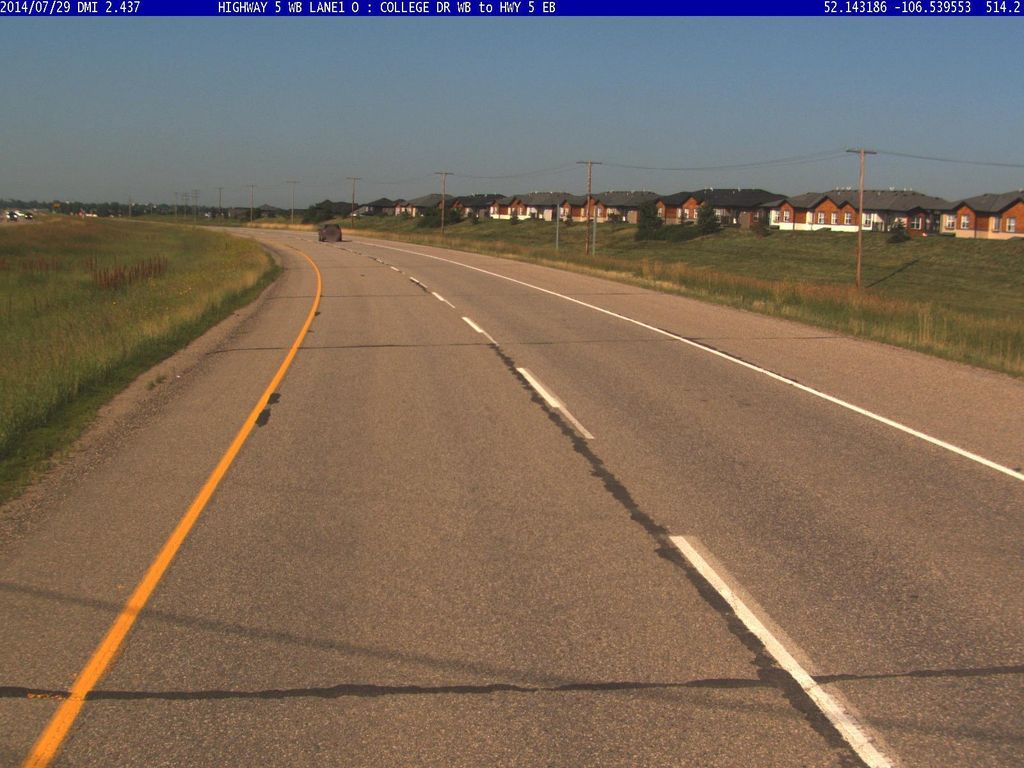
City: saskatoon